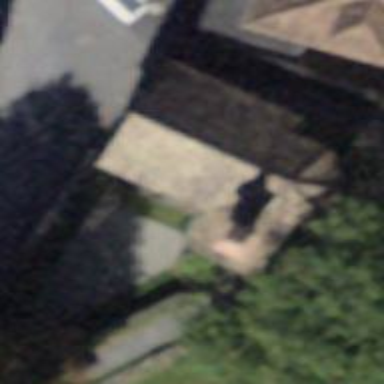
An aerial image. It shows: Chapel that serves as place of worship.